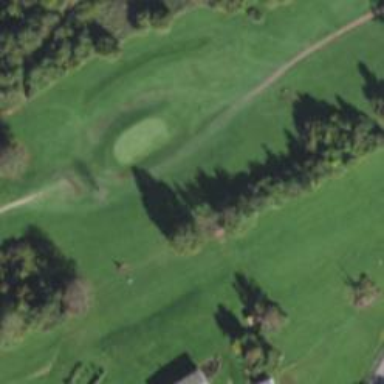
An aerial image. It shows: View of golf hole.